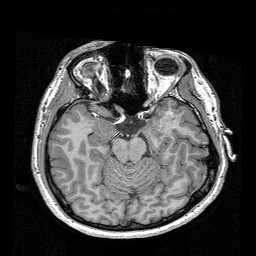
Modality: T1w
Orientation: coronal